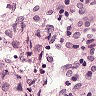
Metastatic tissue present: no